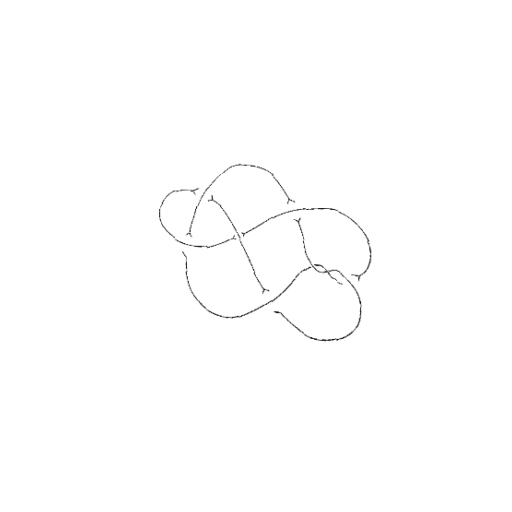
Crossing number: 8